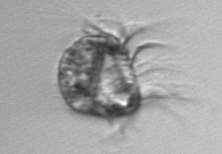
Label: Leegaardiella_ovalis